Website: walmart
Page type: customer-info-address
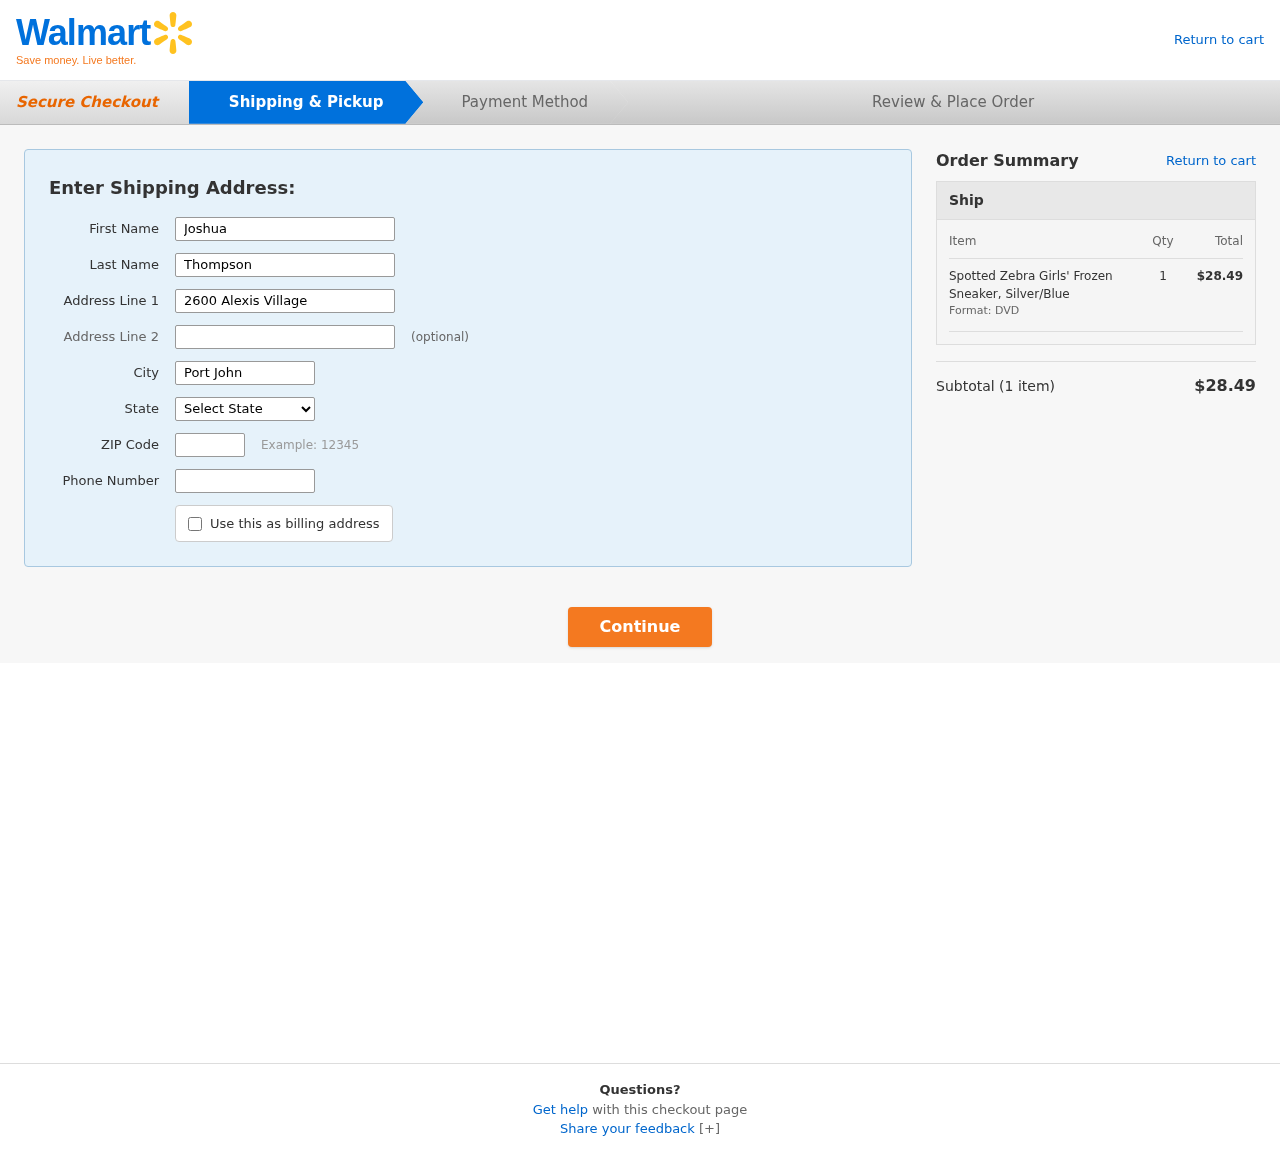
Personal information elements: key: PII_CITY
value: Port John
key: PII_FIRSTNAME
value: Joshua
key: PII_LASTNAME
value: Thompson
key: PII_PHONE
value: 4839038094
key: PII_POSTCODE
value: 37350
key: PII_STATE
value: Texas
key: PII_STREET
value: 2600 Alexis Village
Product elements: key: PRODUCT1_NAME
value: Spotted Zebra Girls' Frozen Sneaker, Silver/Blue
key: PRODUCT1_QUANTITY
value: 1
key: PRODUCT1_LINE_TOTAL
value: $28.49
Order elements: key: ORDER_NUM_ITEMS
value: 1
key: ORDER_SUBTOTAL
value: $28.49